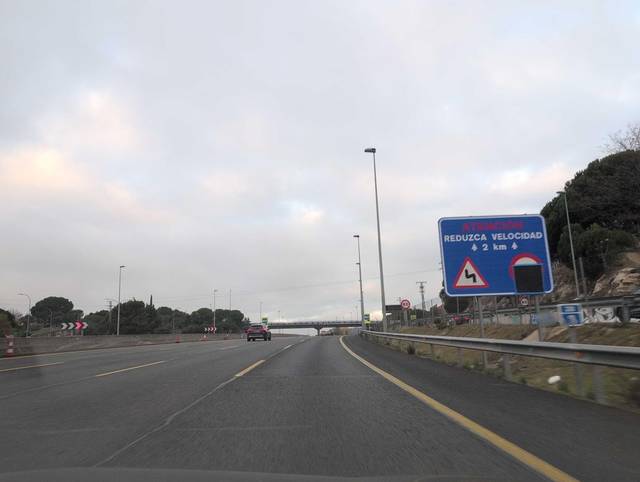
Region: Spain
Coordinates: 40.572, -3.923